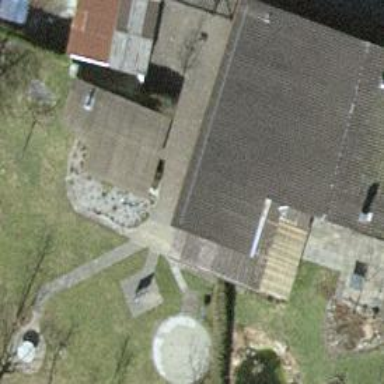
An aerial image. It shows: Garage building.